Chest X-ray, PA view. Patient: 44 years old, sex F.
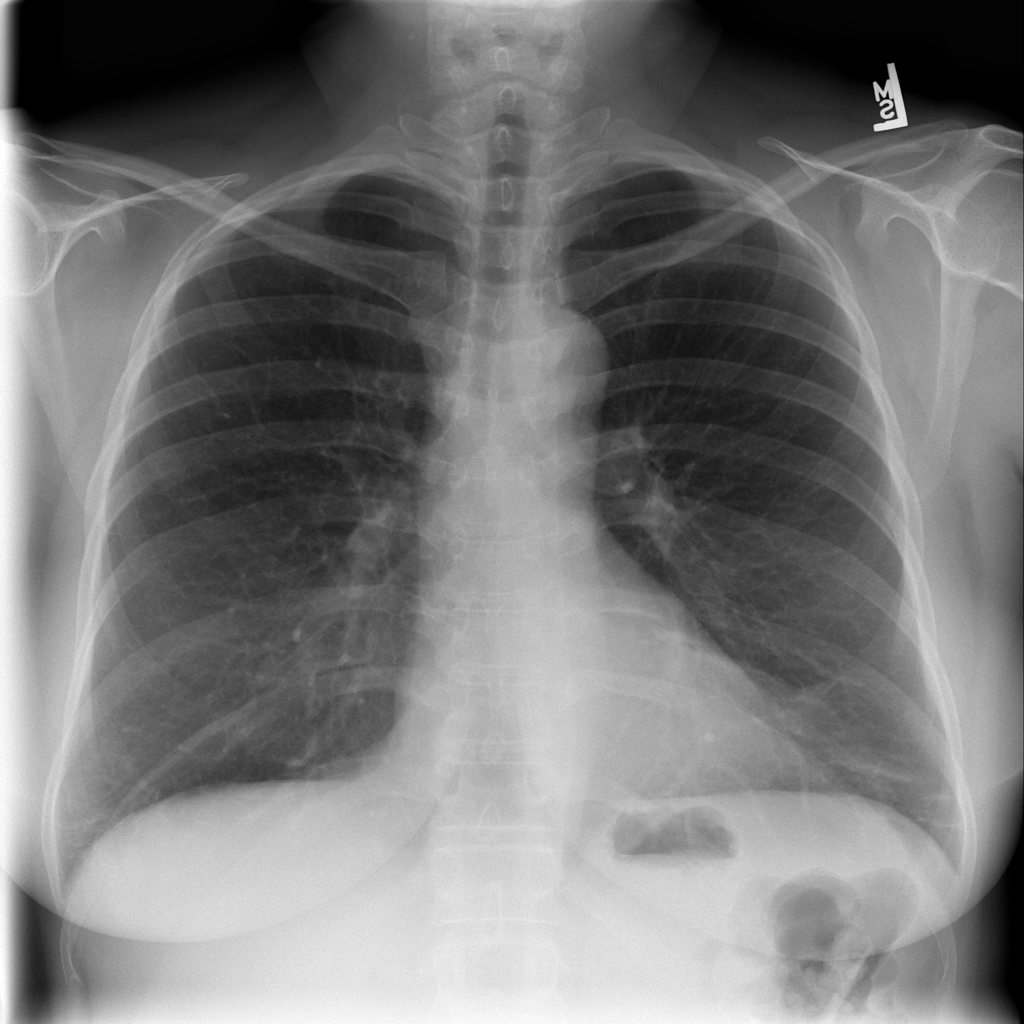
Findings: No Finding